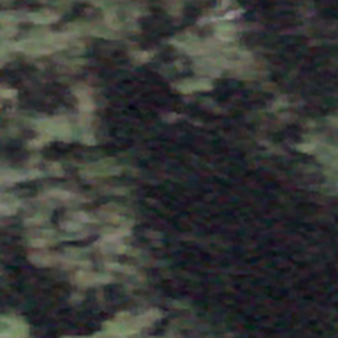
Label: other